Question: I'm migrating an application from nativ android to flutter. I'm struggling to achieved a "collapsing container" into my flutter application.
I have a first part with a background image and some buttons that I would like to collapse when the screen is scrolled until a tab bar. When I reach the tab bar, the scroll stops and then I'm able to scroll through the content of each tab.
There is a small gif to show what I'm tring to achieved :

I saw a lot of tutorial using SilverAppBar but I'm not sure that tring to force my container inside an appbar would be the best way to do it.
Do you have any ideas on how I can achieved this ?
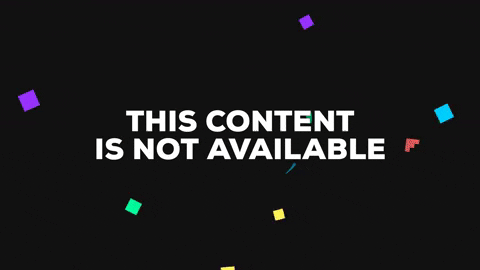
Answer: In the UI component is available within the design-support library, while in iOS there is no official UI component, but there are libraries that help us to do the same.
In order to do the same in Flutter, we need to use the Widget called 'SliverAppBar' together with 'FlexibleSpaceBar' as a child.
'''
@override
Widget build(BuildContext context) {
return Scaffold(
body: NestedScrollView(
headerSliverBuilder: (BuildContext context, bool innerBoxIsScrolled) {
return <Widget>[
SliverAppBar(
expandedHeight: 200.0,
floating: false,
pinned: true,
flexibleSpace: FlexibleSpaceBar(
centerTitle: true,
title: Text("Collapsing Toolbar",
style: TextStyle(
color: Colors.white,
fontSize: 16.0,
)),
background: Image.network(
"https://images.pexels.com/photos/396547/pexels-photo-396547.jpeg?auto=compress&cs=tinysrgb&h=350",
fit: BoxFit.cover,
)),
),
];
},
body: Center(
child: Text("Sample Text"),
),
),
);
'''
<URL>
For more infromation visit <URL>